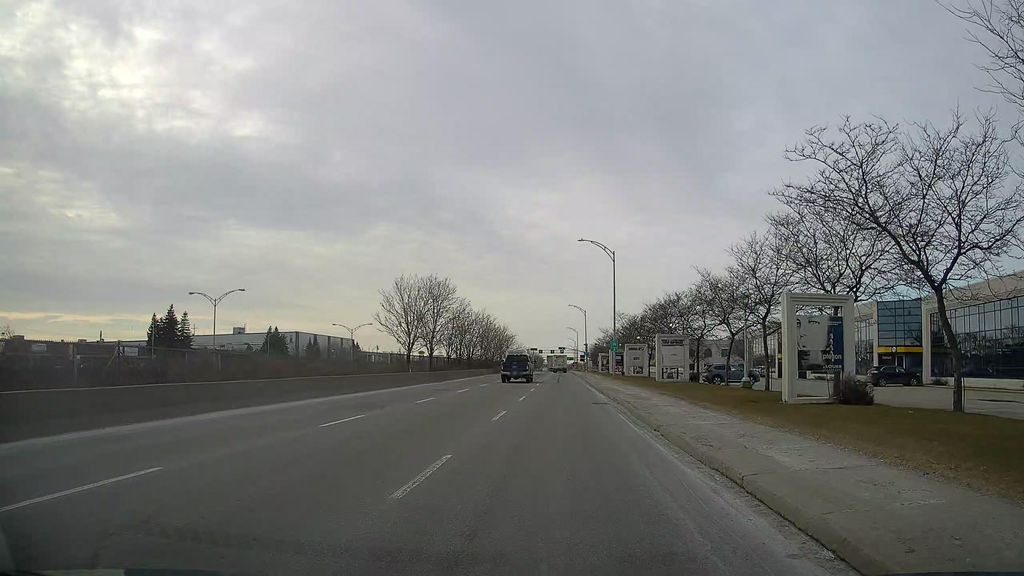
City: montreal